Question: I am a beginner in R. I have an assignment right now, which is to do the data cleaning for a data set. This data set has more than 10,000 rows. My job is too analyze the accuracy for each participant and drop the participant who has low accuracy. Also, each participant answered 200 questions in this data set. In addition, there has a column for the accuracy. In that column, "1" means right and "0" means wrong.
---

---
It is how the data set looks like. There has more than 100 participants in this data set. I don't know which loop that I can use for it. Here is what I got so far. If I don't use a loop to do it, then I will do it a least 100 time....
'''
participant1 = dataset_name[dataset_name$Participant_ID == 1,]
mean(participant1$Participant_accuracy)
'''
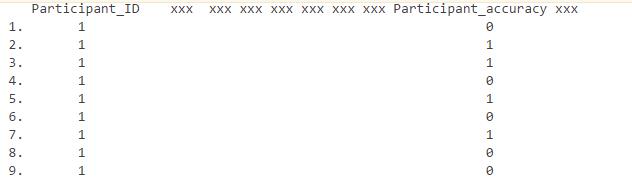
Answer: I've generated some dummy data to help you along. As @SymbolixAU noted, it probably isn't necessary to use a 'for' loop. We can use the 'aggregate' and 'which' functions, or we can use the 'dplyr' package.
### generate dummy data
I first create a data set that has a column for ID and a column for an Accuracy indicator. The probability of any row being accurate is 0.8.
'''
set.seed(123)
df1 <- data.frame(ID = rep(1:10, each = 20),
Accuracy = rbinom(200, 1, prob = .8))
'''
### calculation
Then, we calculate the mean of the Accuracy column for each ID using the 'aggregate' function.
'''
df1.sum <- aggregate(Accuracy ~ ID, FUN = mean, data = df1)
# ID Accuracy
# 1 1 0.70
# 2 2 0.80
# 3 3 0.90
# 4 4 0.85
# 5 5 0.85
# 6 6 0.70
# 7 7 0.80
# 8 8 0.90
# 9 9 0.90
# 10 10 0.75
'''
### use calculation to subset the data
Using this result, we can select the IDs that pass (i.e. have Accuracy >= 80%). We can use this list of IDs to subset our data
'''
pass_ids <- df1.sum[which(df1.sum$Accuracy >= .8), 1]
df1_pass <- df1[df1$ID %in% pass_ids, ]
'''
### dplyr
Alternatively, we can use the 'dplyr' package.
library(dplyr)
'''
df1_pass2 <- df1 %>%
group_by(ID) %>%
filter(mean(Accuracy) >= 0.8)
'''